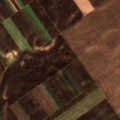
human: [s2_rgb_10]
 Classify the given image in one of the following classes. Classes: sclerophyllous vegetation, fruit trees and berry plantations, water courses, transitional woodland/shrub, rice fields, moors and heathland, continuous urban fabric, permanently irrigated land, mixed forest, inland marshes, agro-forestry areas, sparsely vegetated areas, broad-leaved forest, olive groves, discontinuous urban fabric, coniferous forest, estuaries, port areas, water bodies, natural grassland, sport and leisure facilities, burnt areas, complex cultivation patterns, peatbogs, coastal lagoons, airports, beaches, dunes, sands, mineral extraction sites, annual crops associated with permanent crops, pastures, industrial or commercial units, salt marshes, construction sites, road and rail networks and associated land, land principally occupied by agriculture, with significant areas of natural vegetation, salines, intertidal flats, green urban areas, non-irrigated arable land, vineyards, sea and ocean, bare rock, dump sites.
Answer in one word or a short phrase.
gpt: non-irrigated arable land